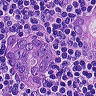
Metastatic tissue present: yes